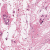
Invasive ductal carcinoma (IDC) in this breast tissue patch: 0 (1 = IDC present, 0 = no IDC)